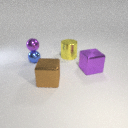
large yellow metal cylinder behind large brown metal cube